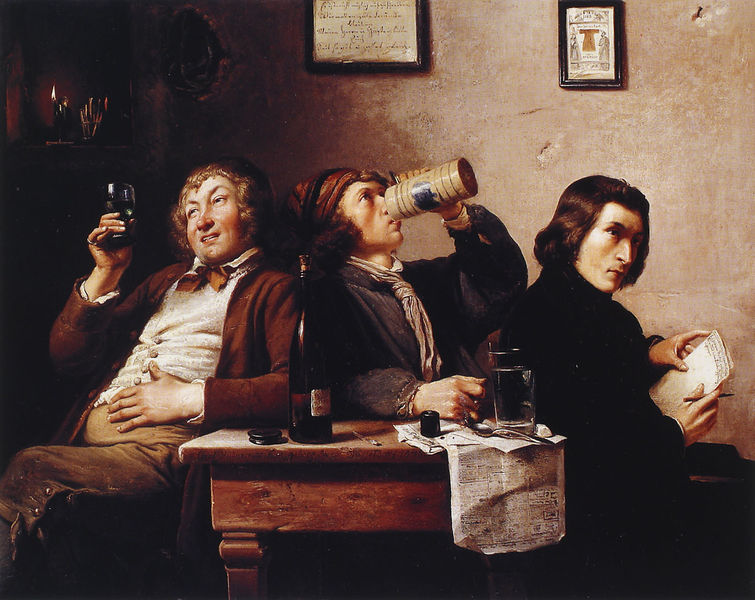
Titel: Die drei Temperamente
Künstler: Carl Hübner
Institution: Bonn, Rheinisches Landesmuseum
Schlagwörter: gemälde, gruppe, hand, sitzen, glas, licht, männer, raum, schwarz, tisch, weiss, tuch, alkohol, betrunken, flasche, gelage, trinken, wand, rahmen, bild, drei, krug, bein, schrift, bilder, papier, weis, löffel, wein, dick, kerze, bauch, lachen, bierkrug, flamme, weinglas, zeitung, bier, stift, tinte, fisch, schreiben, trinker, schreiber, humpen, zecher, besoffen, besäufnis, wanst, sitzen lachen